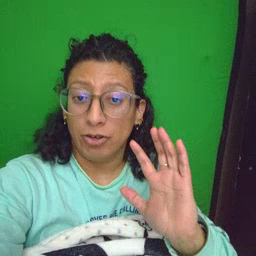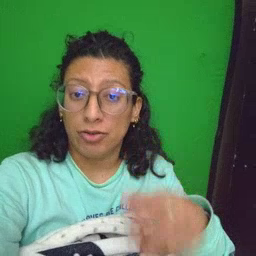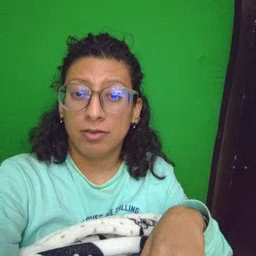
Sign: finish